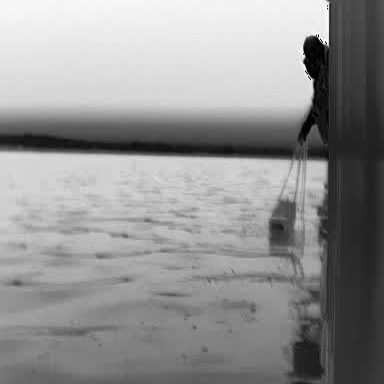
There is a container_ship in the infrared image.